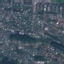
Land use / land cover class: Residential